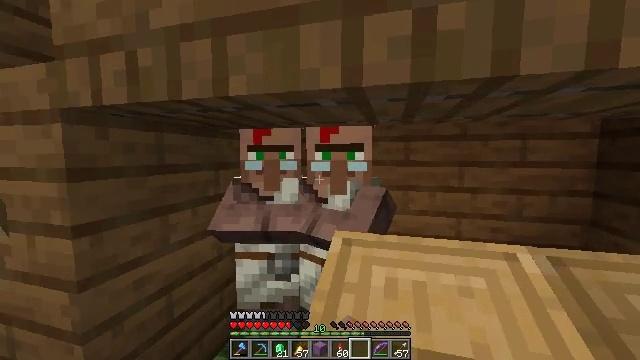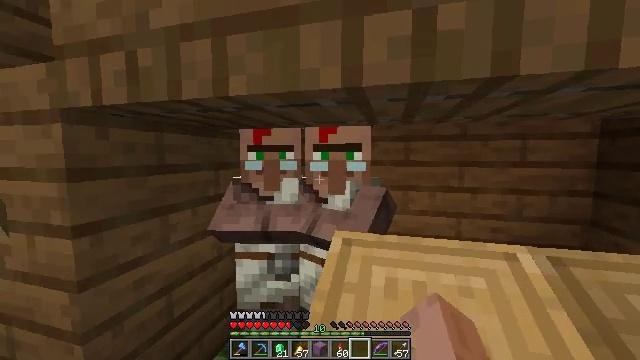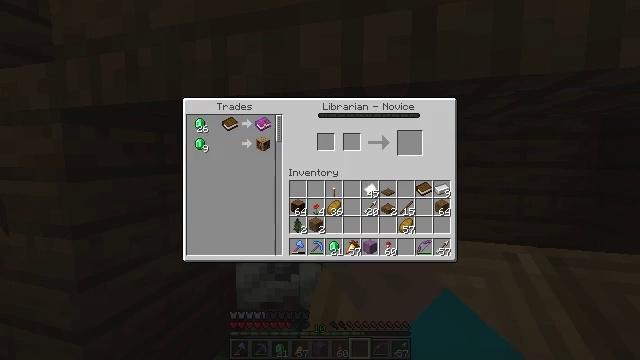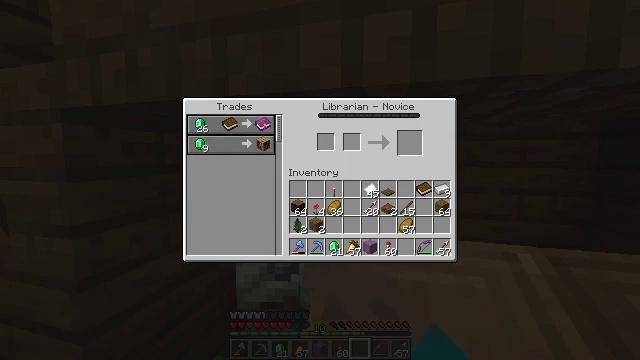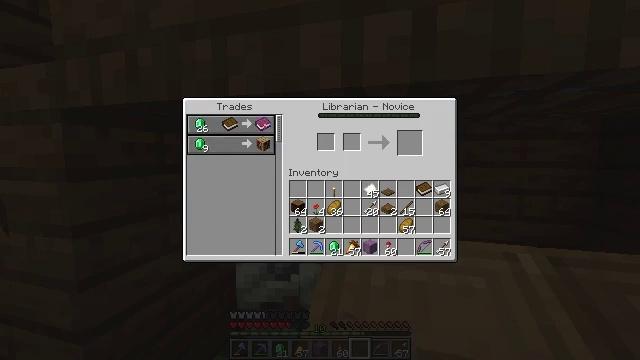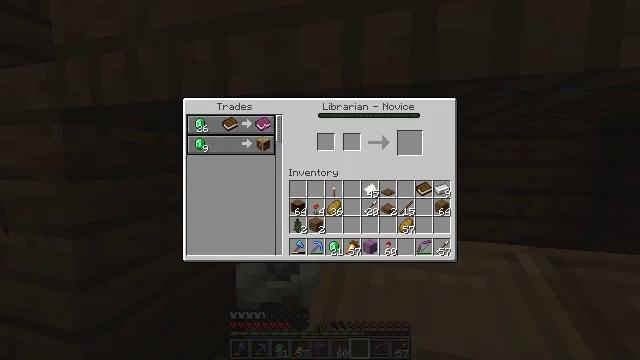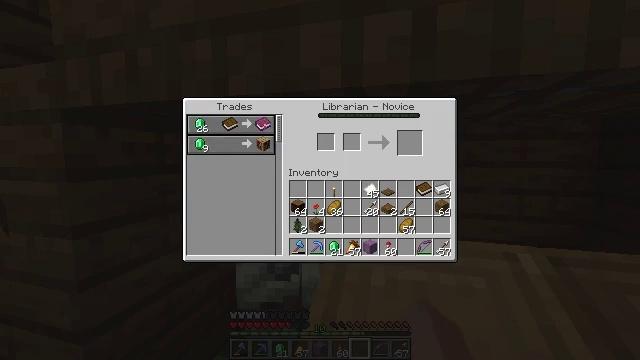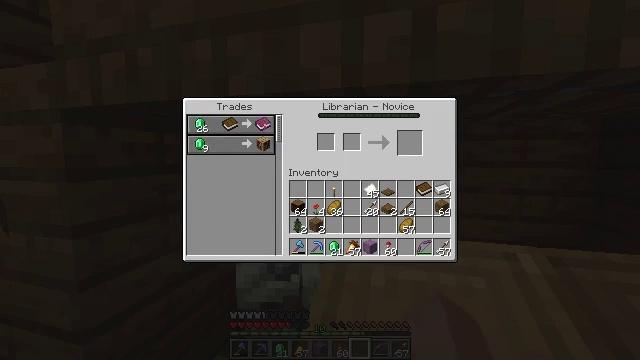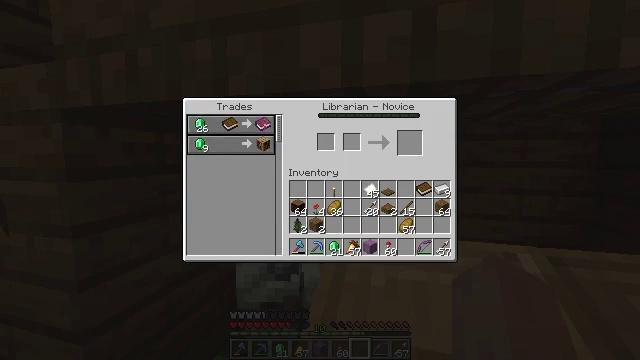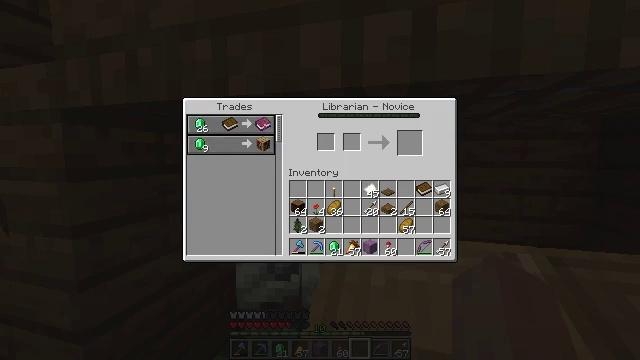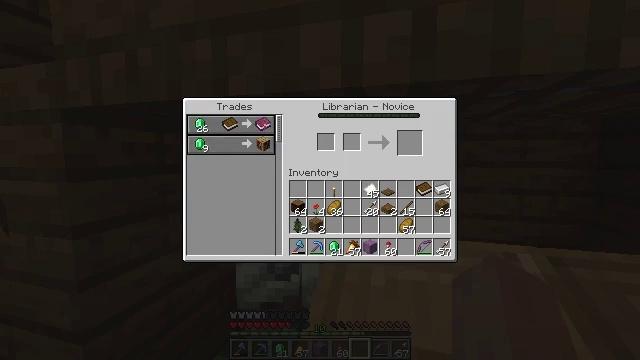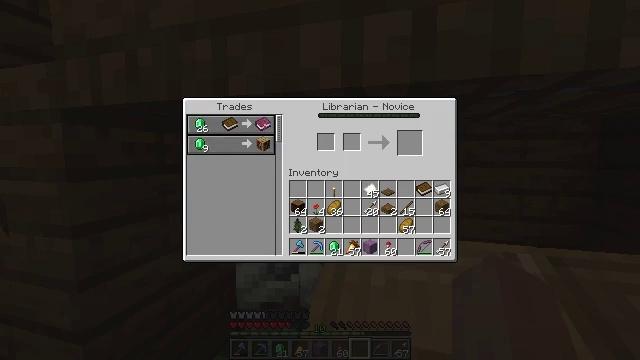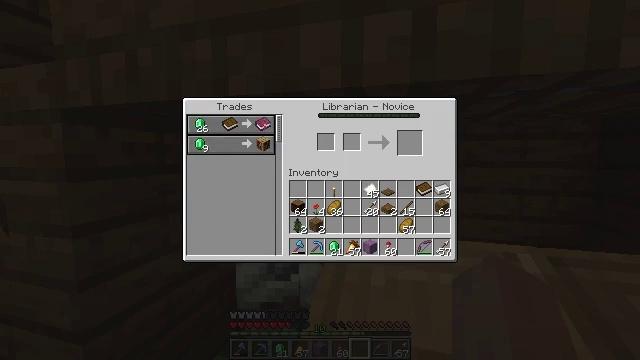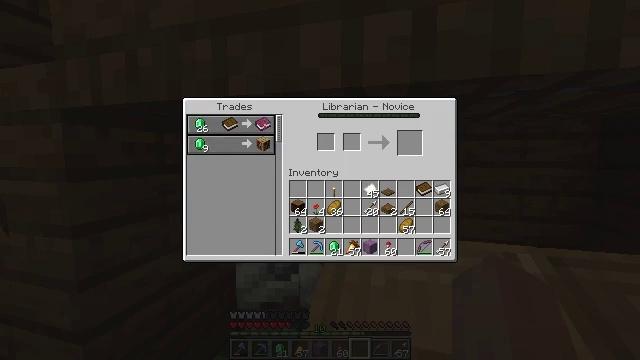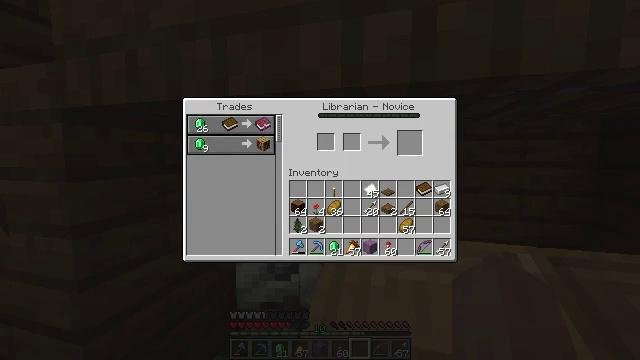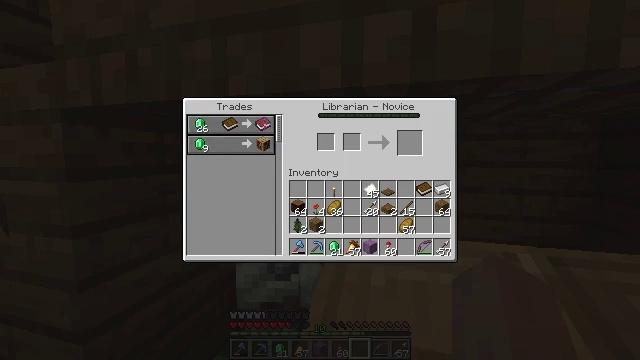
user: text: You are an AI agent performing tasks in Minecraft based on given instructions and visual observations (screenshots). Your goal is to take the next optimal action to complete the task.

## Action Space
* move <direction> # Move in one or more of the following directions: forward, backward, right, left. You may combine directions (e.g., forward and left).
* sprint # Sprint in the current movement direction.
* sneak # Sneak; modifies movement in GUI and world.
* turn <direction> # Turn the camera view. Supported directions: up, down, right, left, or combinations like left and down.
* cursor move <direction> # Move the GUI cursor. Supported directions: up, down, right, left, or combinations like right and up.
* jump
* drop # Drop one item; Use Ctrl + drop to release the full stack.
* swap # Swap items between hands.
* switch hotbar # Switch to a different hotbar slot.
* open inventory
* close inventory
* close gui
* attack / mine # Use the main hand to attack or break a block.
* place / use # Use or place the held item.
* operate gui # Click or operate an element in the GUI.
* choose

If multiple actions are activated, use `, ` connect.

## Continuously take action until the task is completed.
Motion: motion action
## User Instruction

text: Left-click to mine the lectern.
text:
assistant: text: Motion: use / place
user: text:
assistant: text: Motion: open gui
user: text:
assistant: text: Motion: no_op
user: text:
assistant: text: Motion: no_op
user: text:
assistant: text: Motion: no_op
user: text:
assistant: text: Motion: no_op
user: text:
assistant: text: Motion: no_op
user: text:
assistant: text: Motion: cursor move up
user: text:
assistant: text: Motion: cursor move left and up
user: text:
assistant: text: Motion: cursor move left and up
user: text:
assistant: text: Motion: no_op
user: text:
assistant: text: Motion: no_op
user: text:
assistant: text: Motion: no_op
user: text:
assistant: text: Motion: no_op
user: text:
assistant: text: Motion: no_op
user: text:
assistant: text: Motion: no_op
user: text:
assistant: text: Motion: no_op
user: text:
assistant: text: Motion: no_op
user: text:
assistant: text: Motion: no_op
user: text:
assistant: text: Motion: no_op
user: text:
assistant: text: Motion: no_op
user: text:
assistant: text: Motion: no_op
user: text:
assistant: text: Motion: no_op
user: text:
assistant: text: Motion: cursor move left
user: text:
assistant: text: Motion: turn left and down, close gui
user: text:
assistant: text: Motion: turn left and down, open inventory
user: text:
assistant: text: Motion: turn left, open inventory
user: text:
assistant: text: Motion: turn left
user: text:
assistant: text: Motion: move forward
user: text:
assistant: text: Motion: move forward